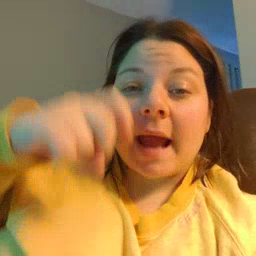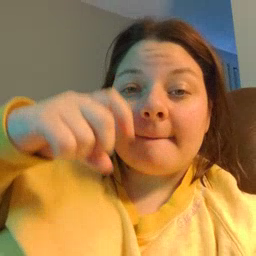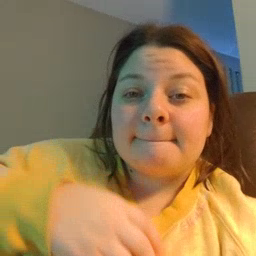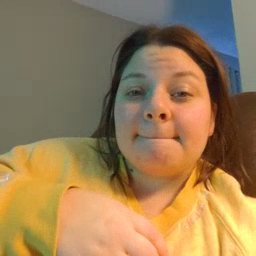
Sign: time